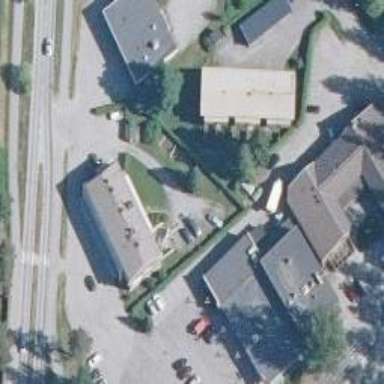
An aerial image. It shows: Pharmacy.